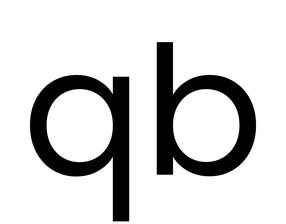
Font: Poppins-Regular